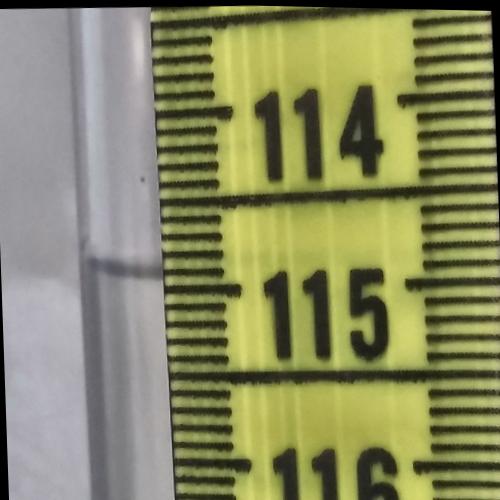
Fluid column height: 114.9 cm